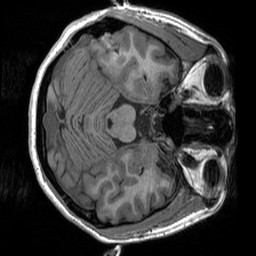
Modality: T1w
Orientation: axial
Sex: female
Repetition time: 1.95 s
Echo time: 0.026 s